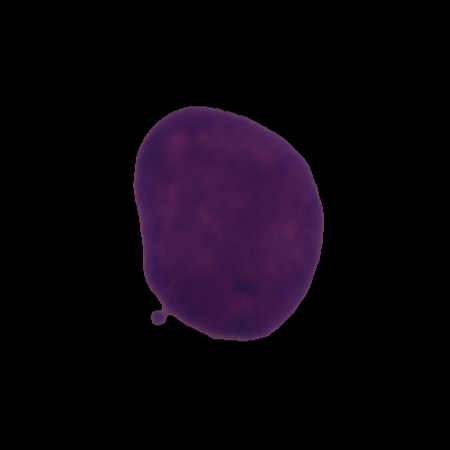
Label: healthy